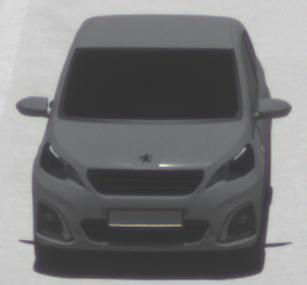
Make: Peugeot
Model: 108 1.0 VTi 68
Detailed model: 108
Model produced from: 2015/03
Model produced until: 2016/10
Doors: 3
Color: gray
Road condition: dry road
Daytime: midday
Contrast: high contrast